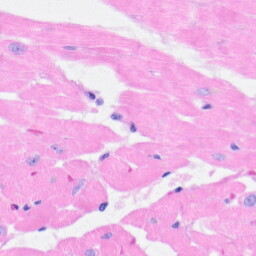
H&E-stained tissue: Heart